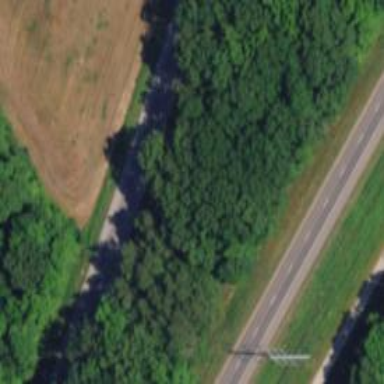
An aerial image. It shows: This image shows trunk highway that functions as expressway.